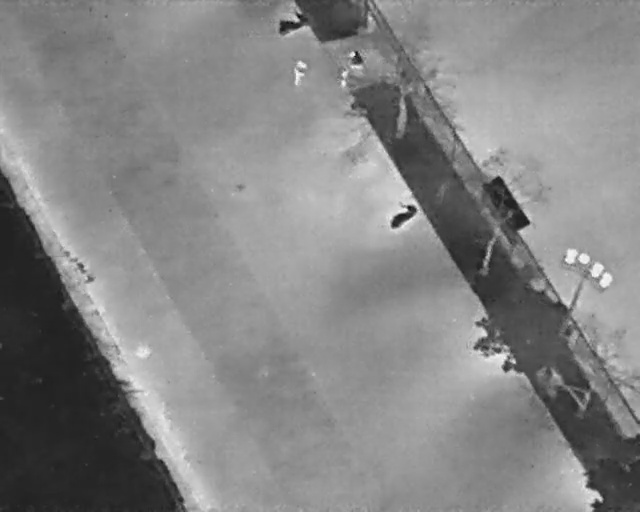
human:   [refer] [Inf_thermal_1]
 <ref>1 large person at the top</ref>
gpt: <box>[[44, 12, 49, 15, 2]]</box>

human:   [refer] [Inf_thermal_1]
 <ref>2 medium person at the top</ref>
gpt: <box>[[54, 10, 56, 12, 2], [52, 14, 55, 16, 2]]</box>

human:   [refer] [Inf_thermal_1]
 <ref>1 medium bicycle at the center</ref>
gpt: <box>[[60, 38, 64, 45, 143]]</box>